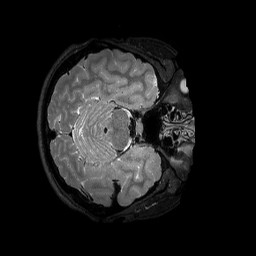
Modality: T2w
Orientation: axial